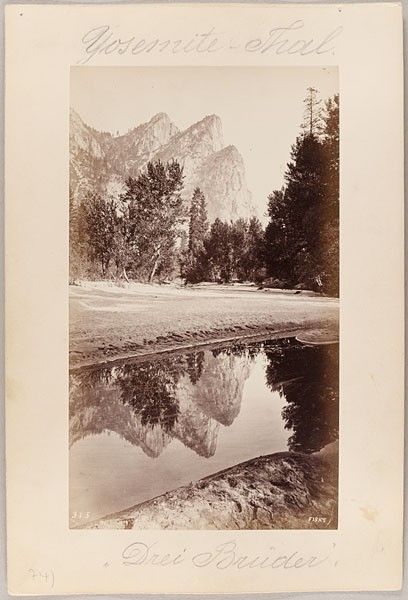
Titel: 'Three Brothers' und 'Mirror Lake' im Yosemite Tal
Künstler: George Fiske
Standort: Hamburg
Institution: Museum für Kunst und Gewerbe Hamburg
Schlagwörter: baum, see, strauch, land, tal, wald, berge, gebirge, foto, fotografie, photographie, photo, waldlandschaft, mirror, region, albumin, lichtbild, nationalpark, lake, reisefotografie, valley, landschaftsphotographie, landschaftsfotografie, bildwerke, angewandte und bildende kunst, hessische systematik, bäume, sträucher, schwarzweißpositivverfahren, silbersalzverfahren, schwarzweißfotografie, reisephotographie, albuminpapier, yosemite, three, brothers